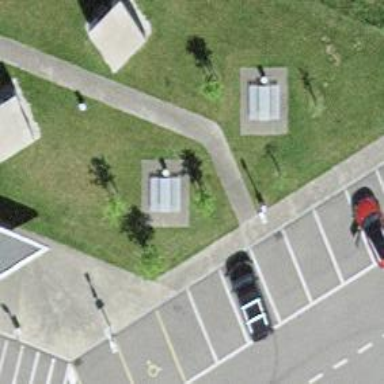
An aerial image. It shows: Picnic table located in leisure land area.